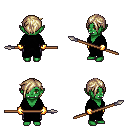
a pixel art fantasy rpg character, female body template, orc, green skin, black robe, metal pants, white blonde pixie cut hairstyle, gold gloves, spear, four views (front, back, left, right), 2x2 character sprite sheet, small pixel art, hard edges, no anti-aliasing